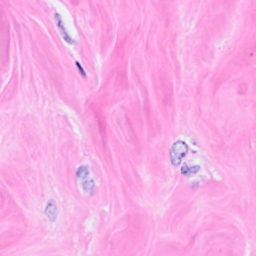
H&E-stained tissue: Breast